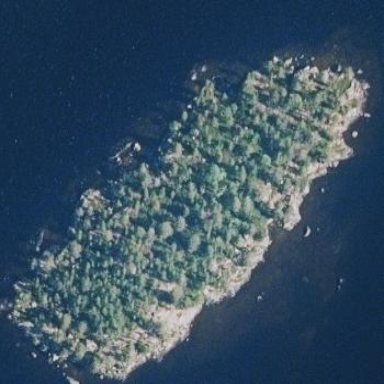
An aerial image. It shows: Islet.